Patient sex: M
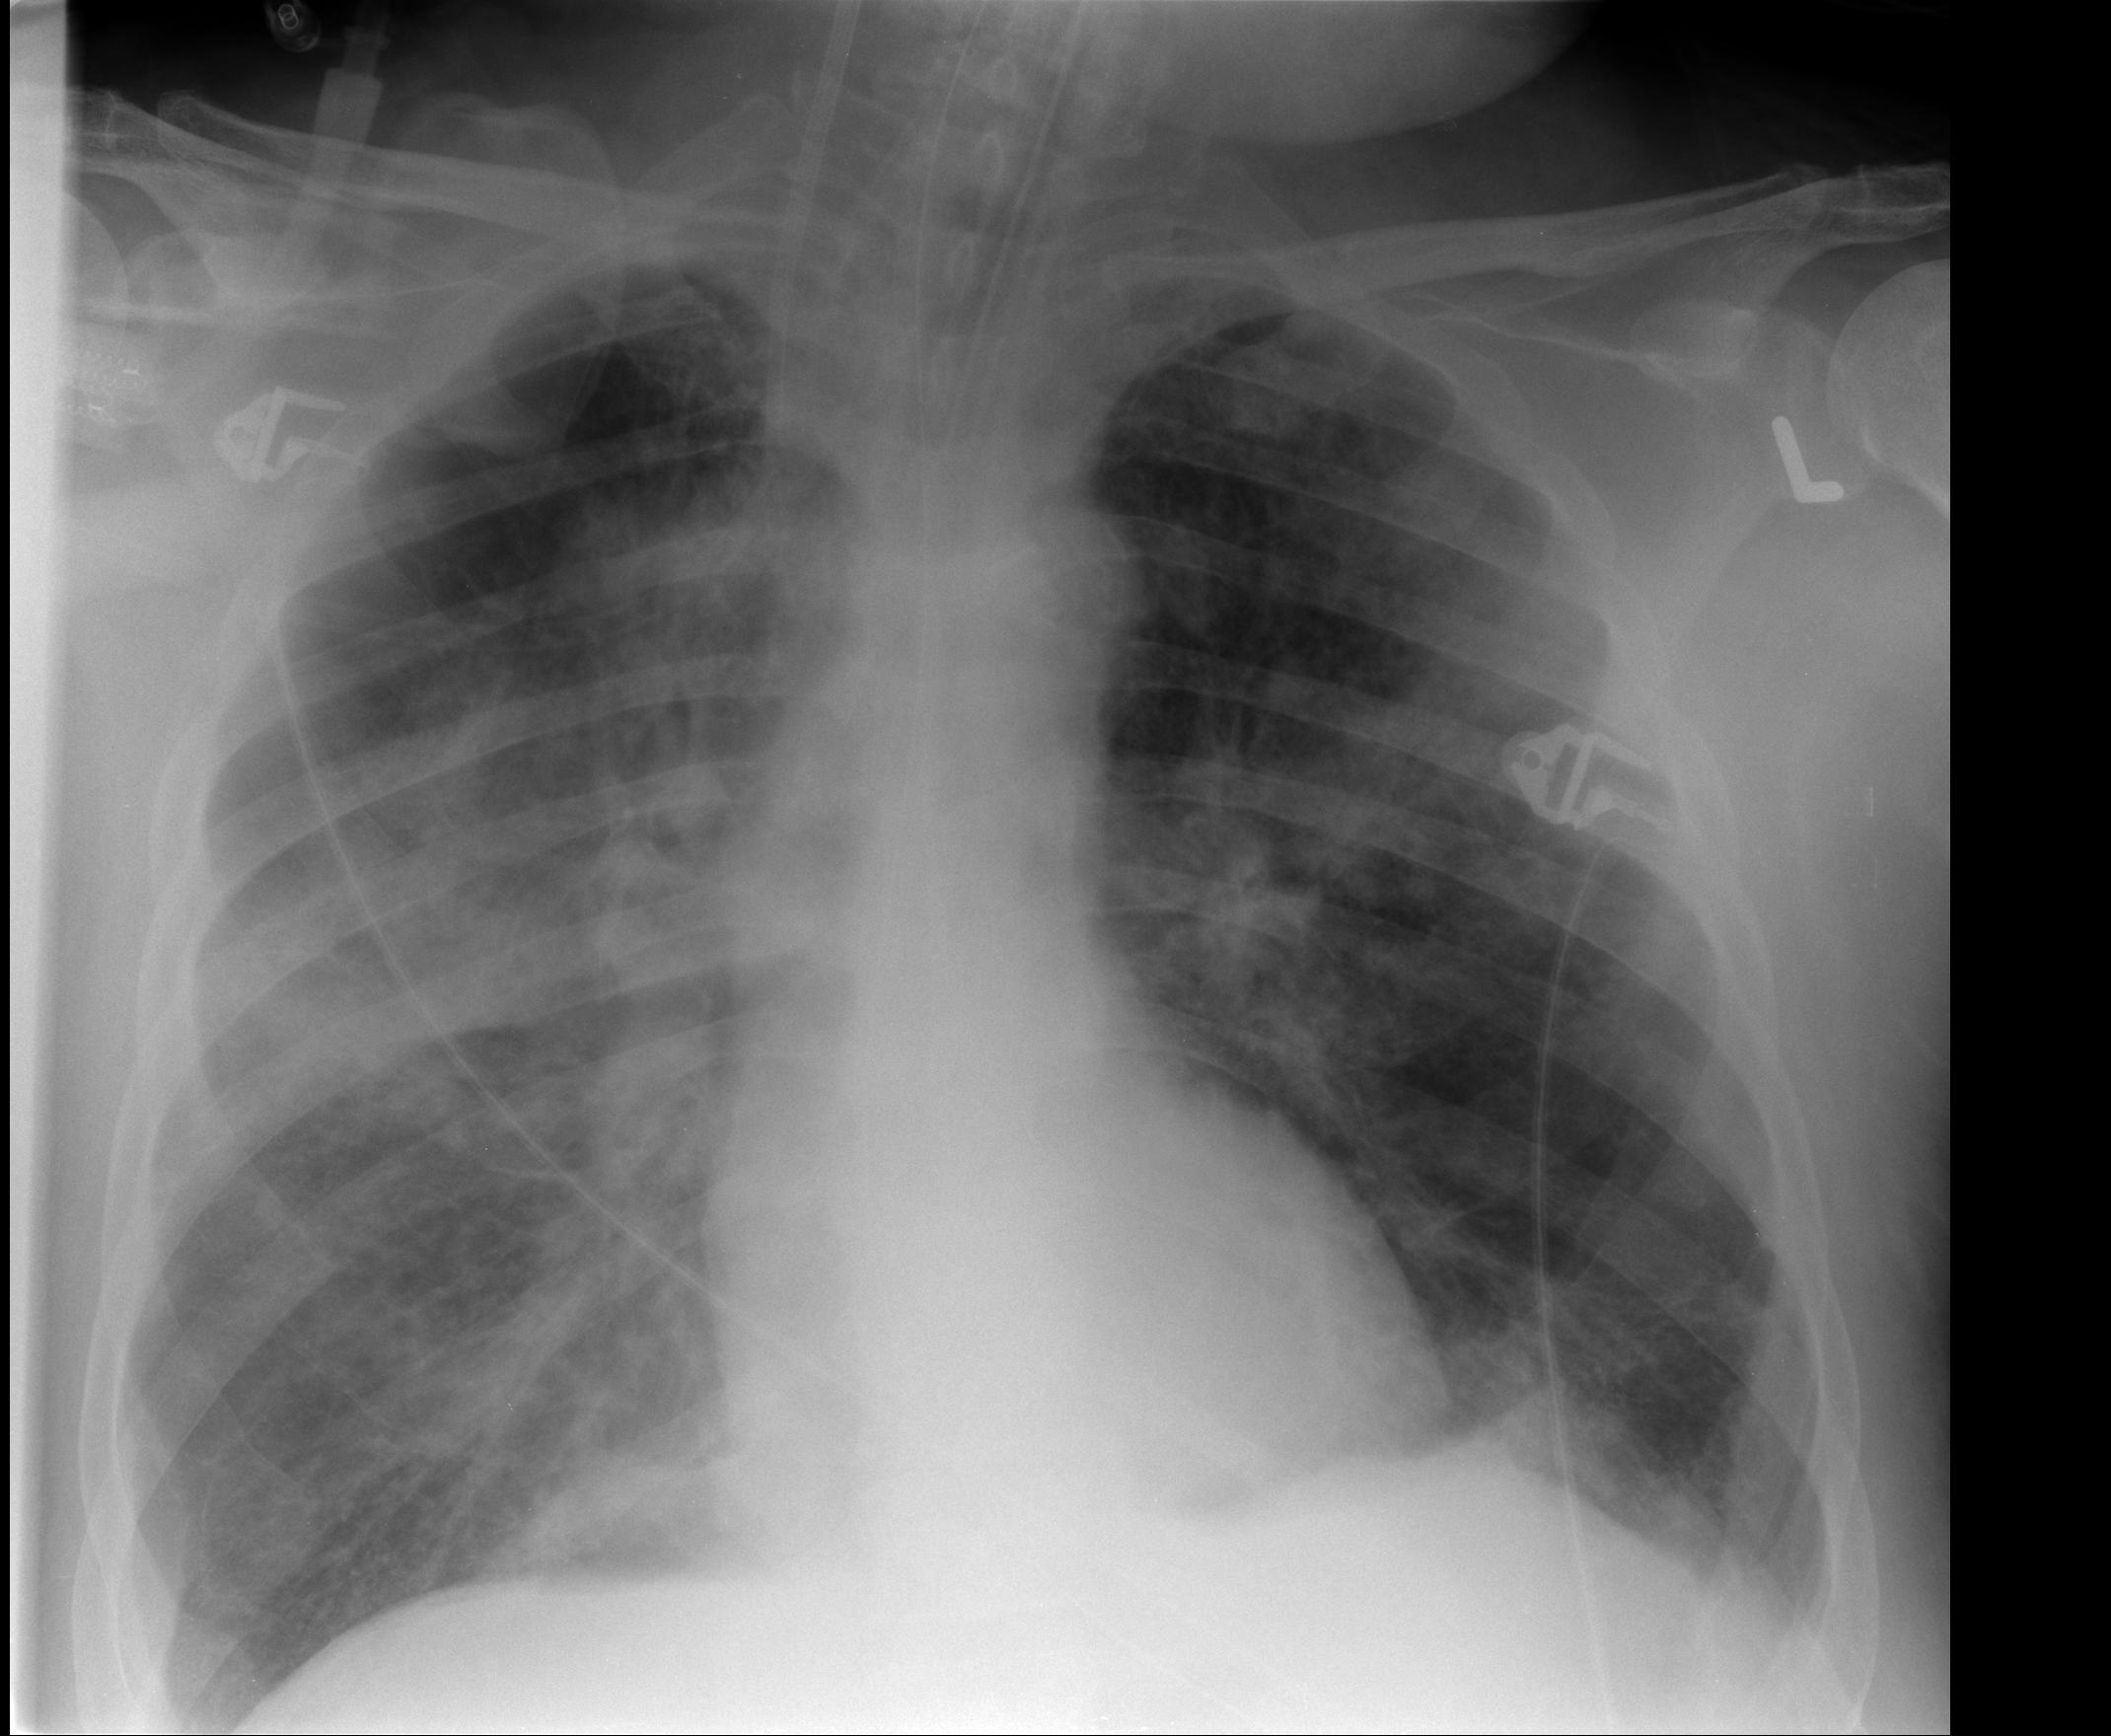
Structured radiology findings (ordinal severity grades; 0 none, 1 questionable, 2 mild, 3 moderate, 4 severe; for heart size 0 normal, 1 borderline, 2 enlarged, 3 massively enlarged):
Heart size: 0
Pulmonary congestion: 2
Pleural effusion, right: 1
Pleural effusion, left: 1
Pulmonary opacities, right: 3
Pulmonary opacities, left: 2
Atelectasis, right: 2
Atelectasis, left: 2